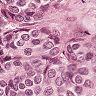
Metastatic tissue present: yes